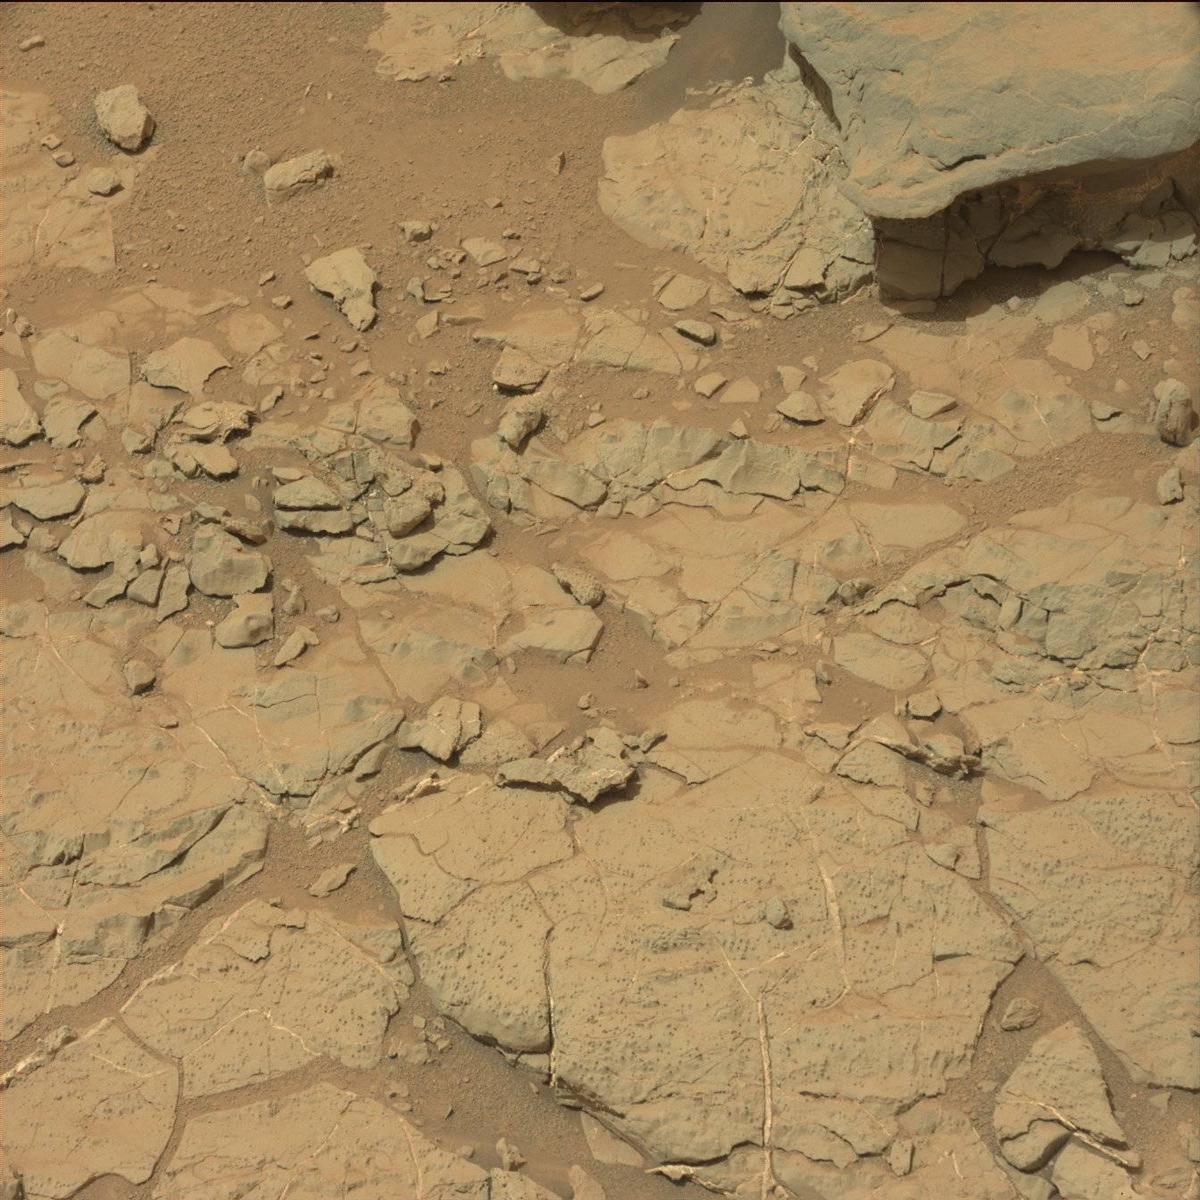
Terrain classes present: Bedrock, Rock, Sand / Soil